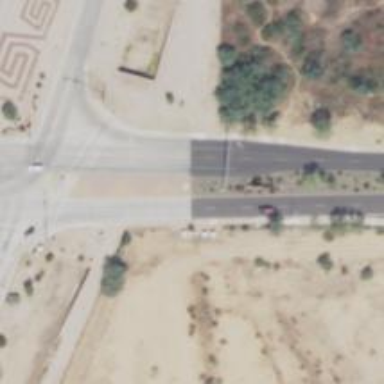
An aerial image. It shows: Secondary road with asphalt surface.